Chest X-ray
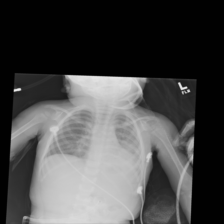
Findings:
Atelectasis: positive
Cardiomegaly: negative
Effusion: negative
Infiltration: positive
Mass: negative
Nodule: negative
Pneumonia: negative
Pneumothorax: negative
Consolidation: negative
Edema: negative
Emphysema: negative
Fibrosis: negative
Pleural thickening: negative
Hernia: negative